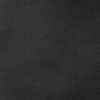
Label: dusty